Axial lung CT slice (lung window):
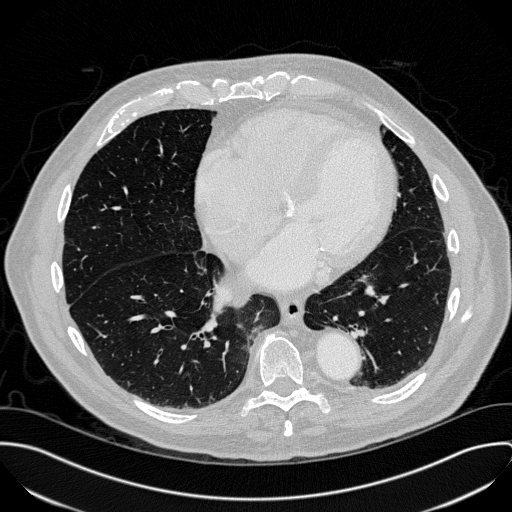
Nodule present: no